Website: lowes
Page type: billing-address
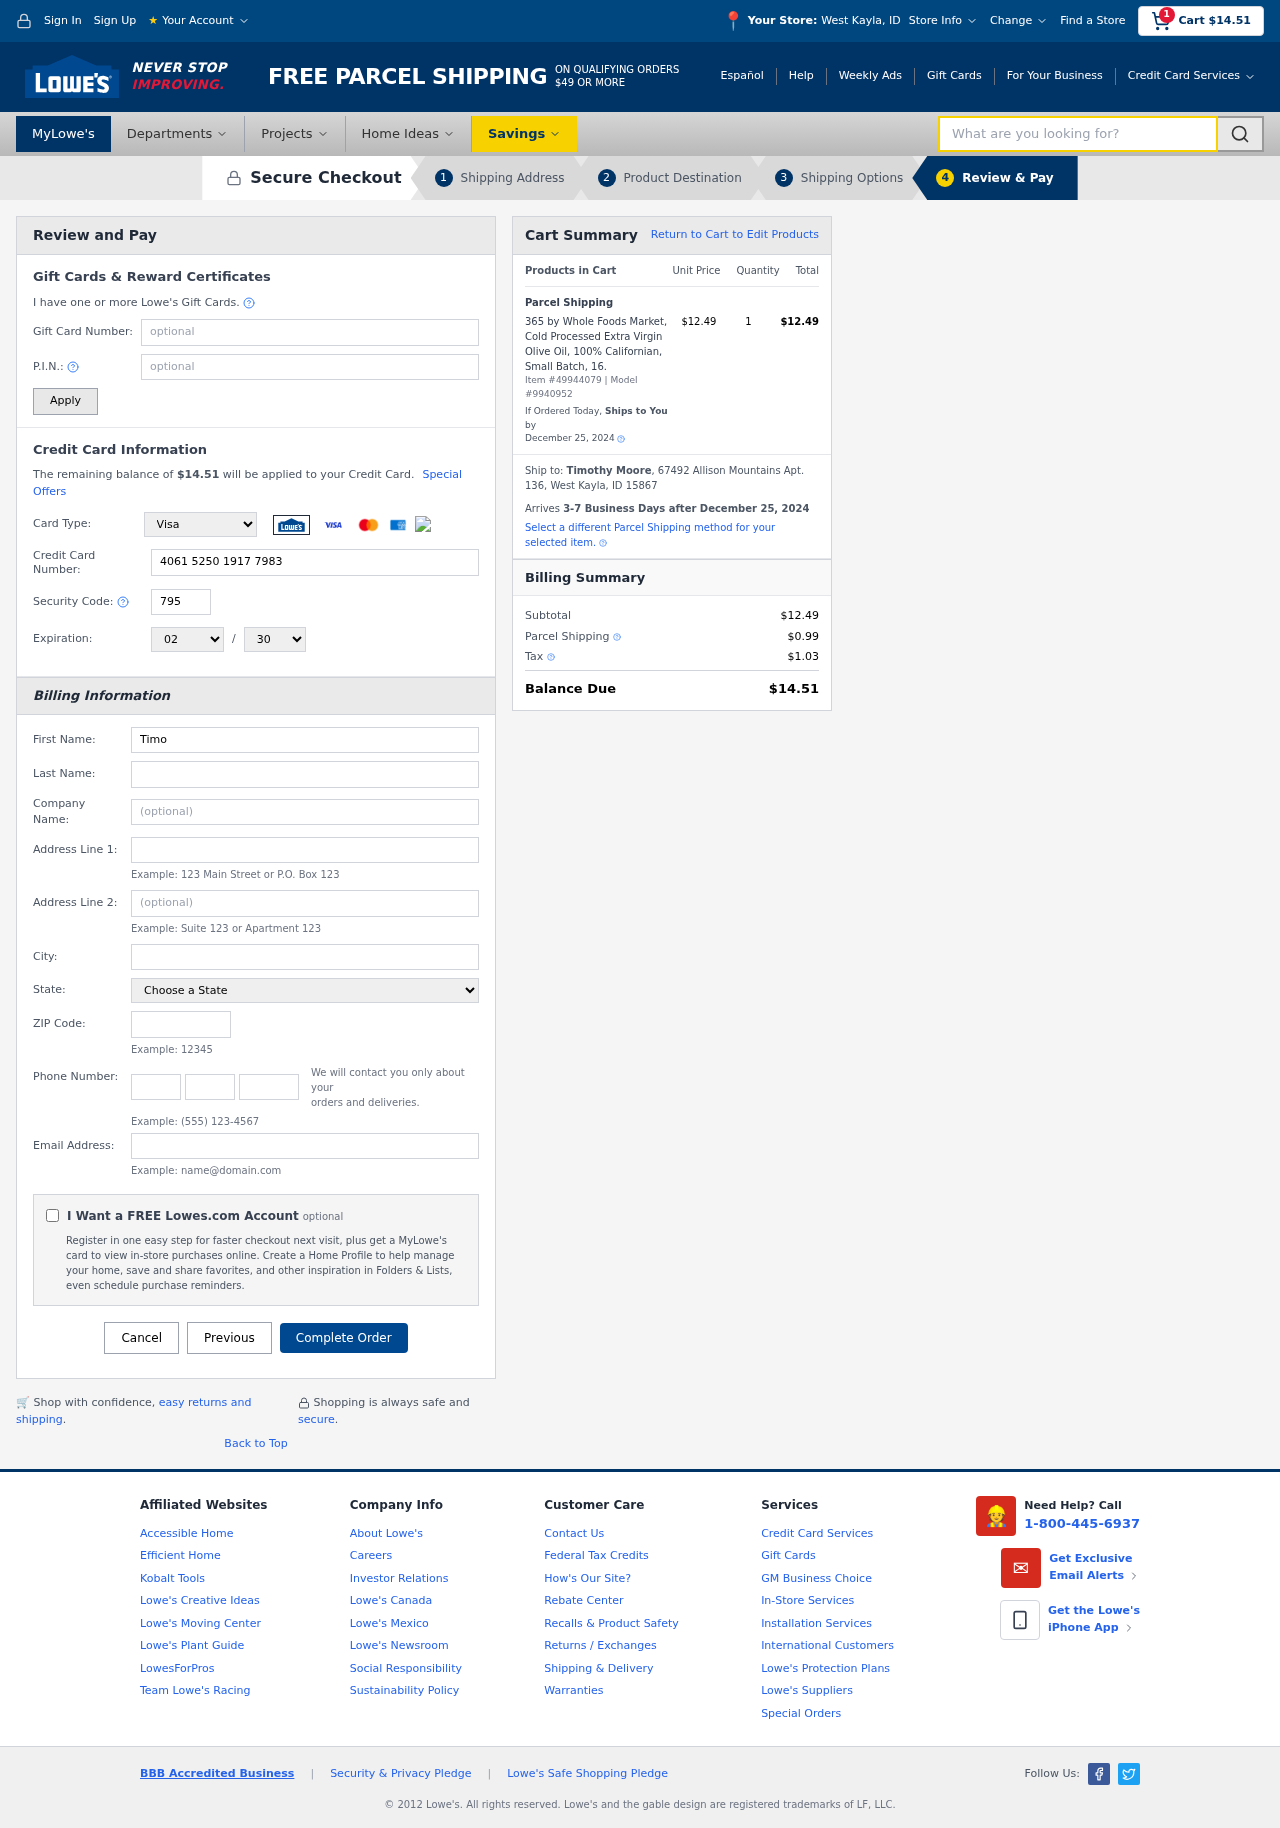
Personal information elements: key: PII_CARD_CVV
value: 795
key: PII_CARD_EXPIRY_MONTH
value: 02
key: PII_CARD_EXPIRY_YEAR
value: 30
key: PII_CARD_NUMBER
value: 4061 5250 1917 7983
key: PII_CARD_TYPE
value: Visa
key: PII_CITY
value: West Kayla
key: PII_CITY_STATE
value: West Kayla, ID
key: PII_EMAIL
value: timothymoore@yahoo.com
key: PII_FIRSTNAME
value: Timothy
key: PII_FULLNAME
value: Timothy Moore
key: PII_LASTNAME
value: Moore
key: PII_PHONE_AREA
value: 754
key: PII_PHONE_PREFIX
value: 205
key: PII_PHONE_SUFFIX
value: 3340
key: PII_POSTCODE
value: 15867
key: PII_STATE
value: Idaho
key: PII_STREET
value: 67492 Allison Mountains Apt. 136
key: PII_CITY_STATE_ZIP
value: West Kayla, ID 15867
Product elements: key: PRODUCT1_NAME
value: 365 by Whole Foods Market, Cold Processed Extra Virgin Olive Oil, 100% Californian, Small Batch, 16.
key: PRODUCT1_PRICE
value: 12.49
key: PRODUCT1_QUANTITY
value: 1
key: PRODUCT_ITEM_NUMBER
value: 49944079
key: PRODUCT_MODEL_NUMBER
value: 9940952
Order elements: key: ORDER_SUBTOTAL
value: $14.51
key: ORDER_TOTAL
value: $14.51
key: ORDER_SHIPPING_DATE
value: December 25, 2024
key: ORDER_SUBTOTAL
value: $12.49
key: ORDER_DELIVERY_DATE
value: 3-7 Business Days after December 25, 2024
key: ORDER_SHIPPING_DATE2
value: December 25, 2024
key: ORDER_SUBTOTAL2
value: $12.49
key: ORDER_SHIPPING_COST
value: $0.99
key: ORDER_TAX
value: $1.03
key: ORDER_TOTAL2
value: $14.51
Search elements: key: HEADER_SEARCH
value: What are you looking for?